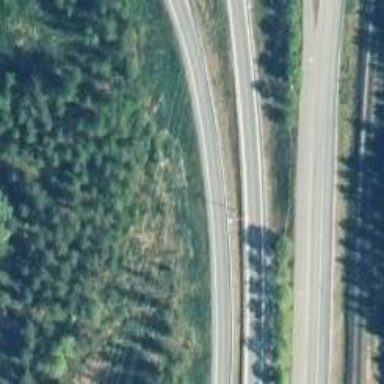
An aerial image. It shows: Asphalt motorway link.